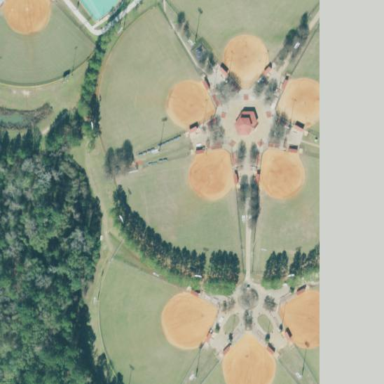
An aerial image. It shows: Baseball pitch for leisure land activities.